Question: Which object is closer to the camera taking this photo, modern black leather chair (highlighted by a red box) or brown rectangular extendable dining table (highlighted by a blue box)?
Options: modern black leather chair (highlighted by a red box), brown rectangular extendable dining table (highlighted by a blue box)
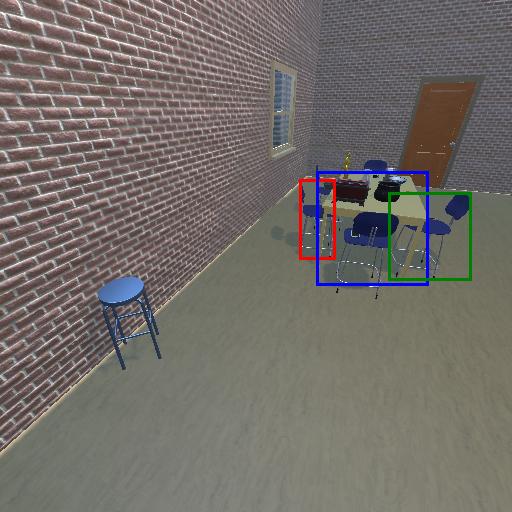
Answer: modern black leather chair (highlighted by a red box)